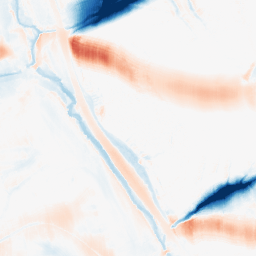
Category: morphological
Decomposition family: morphological_ellipse
Decomposition parameters: operation: average
width: 50
height: 20
Upsampling method: regularized
Upsampling parameters: scale: 4
lambda_reg: 0.01
Upsampling scale: 4